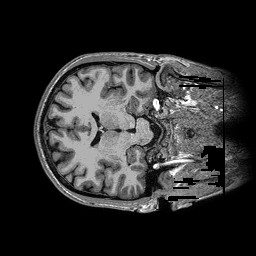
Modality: T1w
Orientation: axial
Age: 39
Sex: male